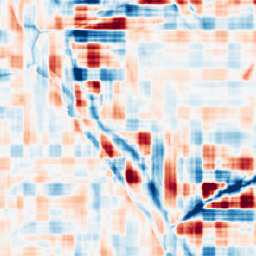
Category: wavelet
Decomposition family: wavelet_reverse_biorthogonal
Decomposition parameters: wavelet: rbio3.5
level: 5
Upsampling method: quartic
Upsampling parameters: scale: 4
Upsampling scale: 4